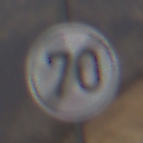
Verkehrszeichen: EndeGeschwindigkeit70
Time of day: Midday
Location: Outdoor (Nature)
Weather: Clear
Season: NotSpecified
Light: Natural